This time-domain trace was recorded on a rotor test rig. Diagnose the rotating machine from this image, choosing from: normal, misalignment, unbalance, looseness.
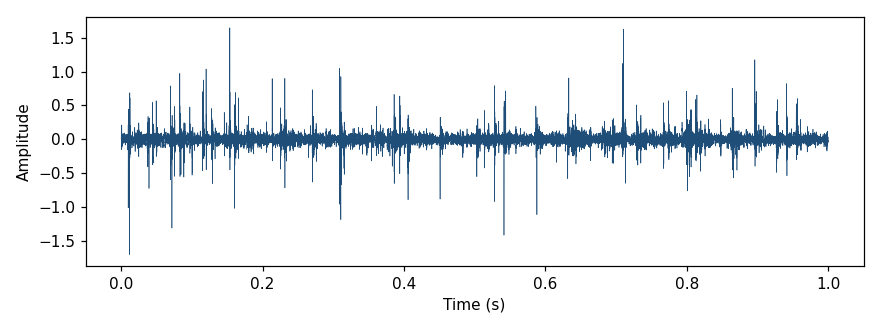
Answer: normal